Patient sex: F
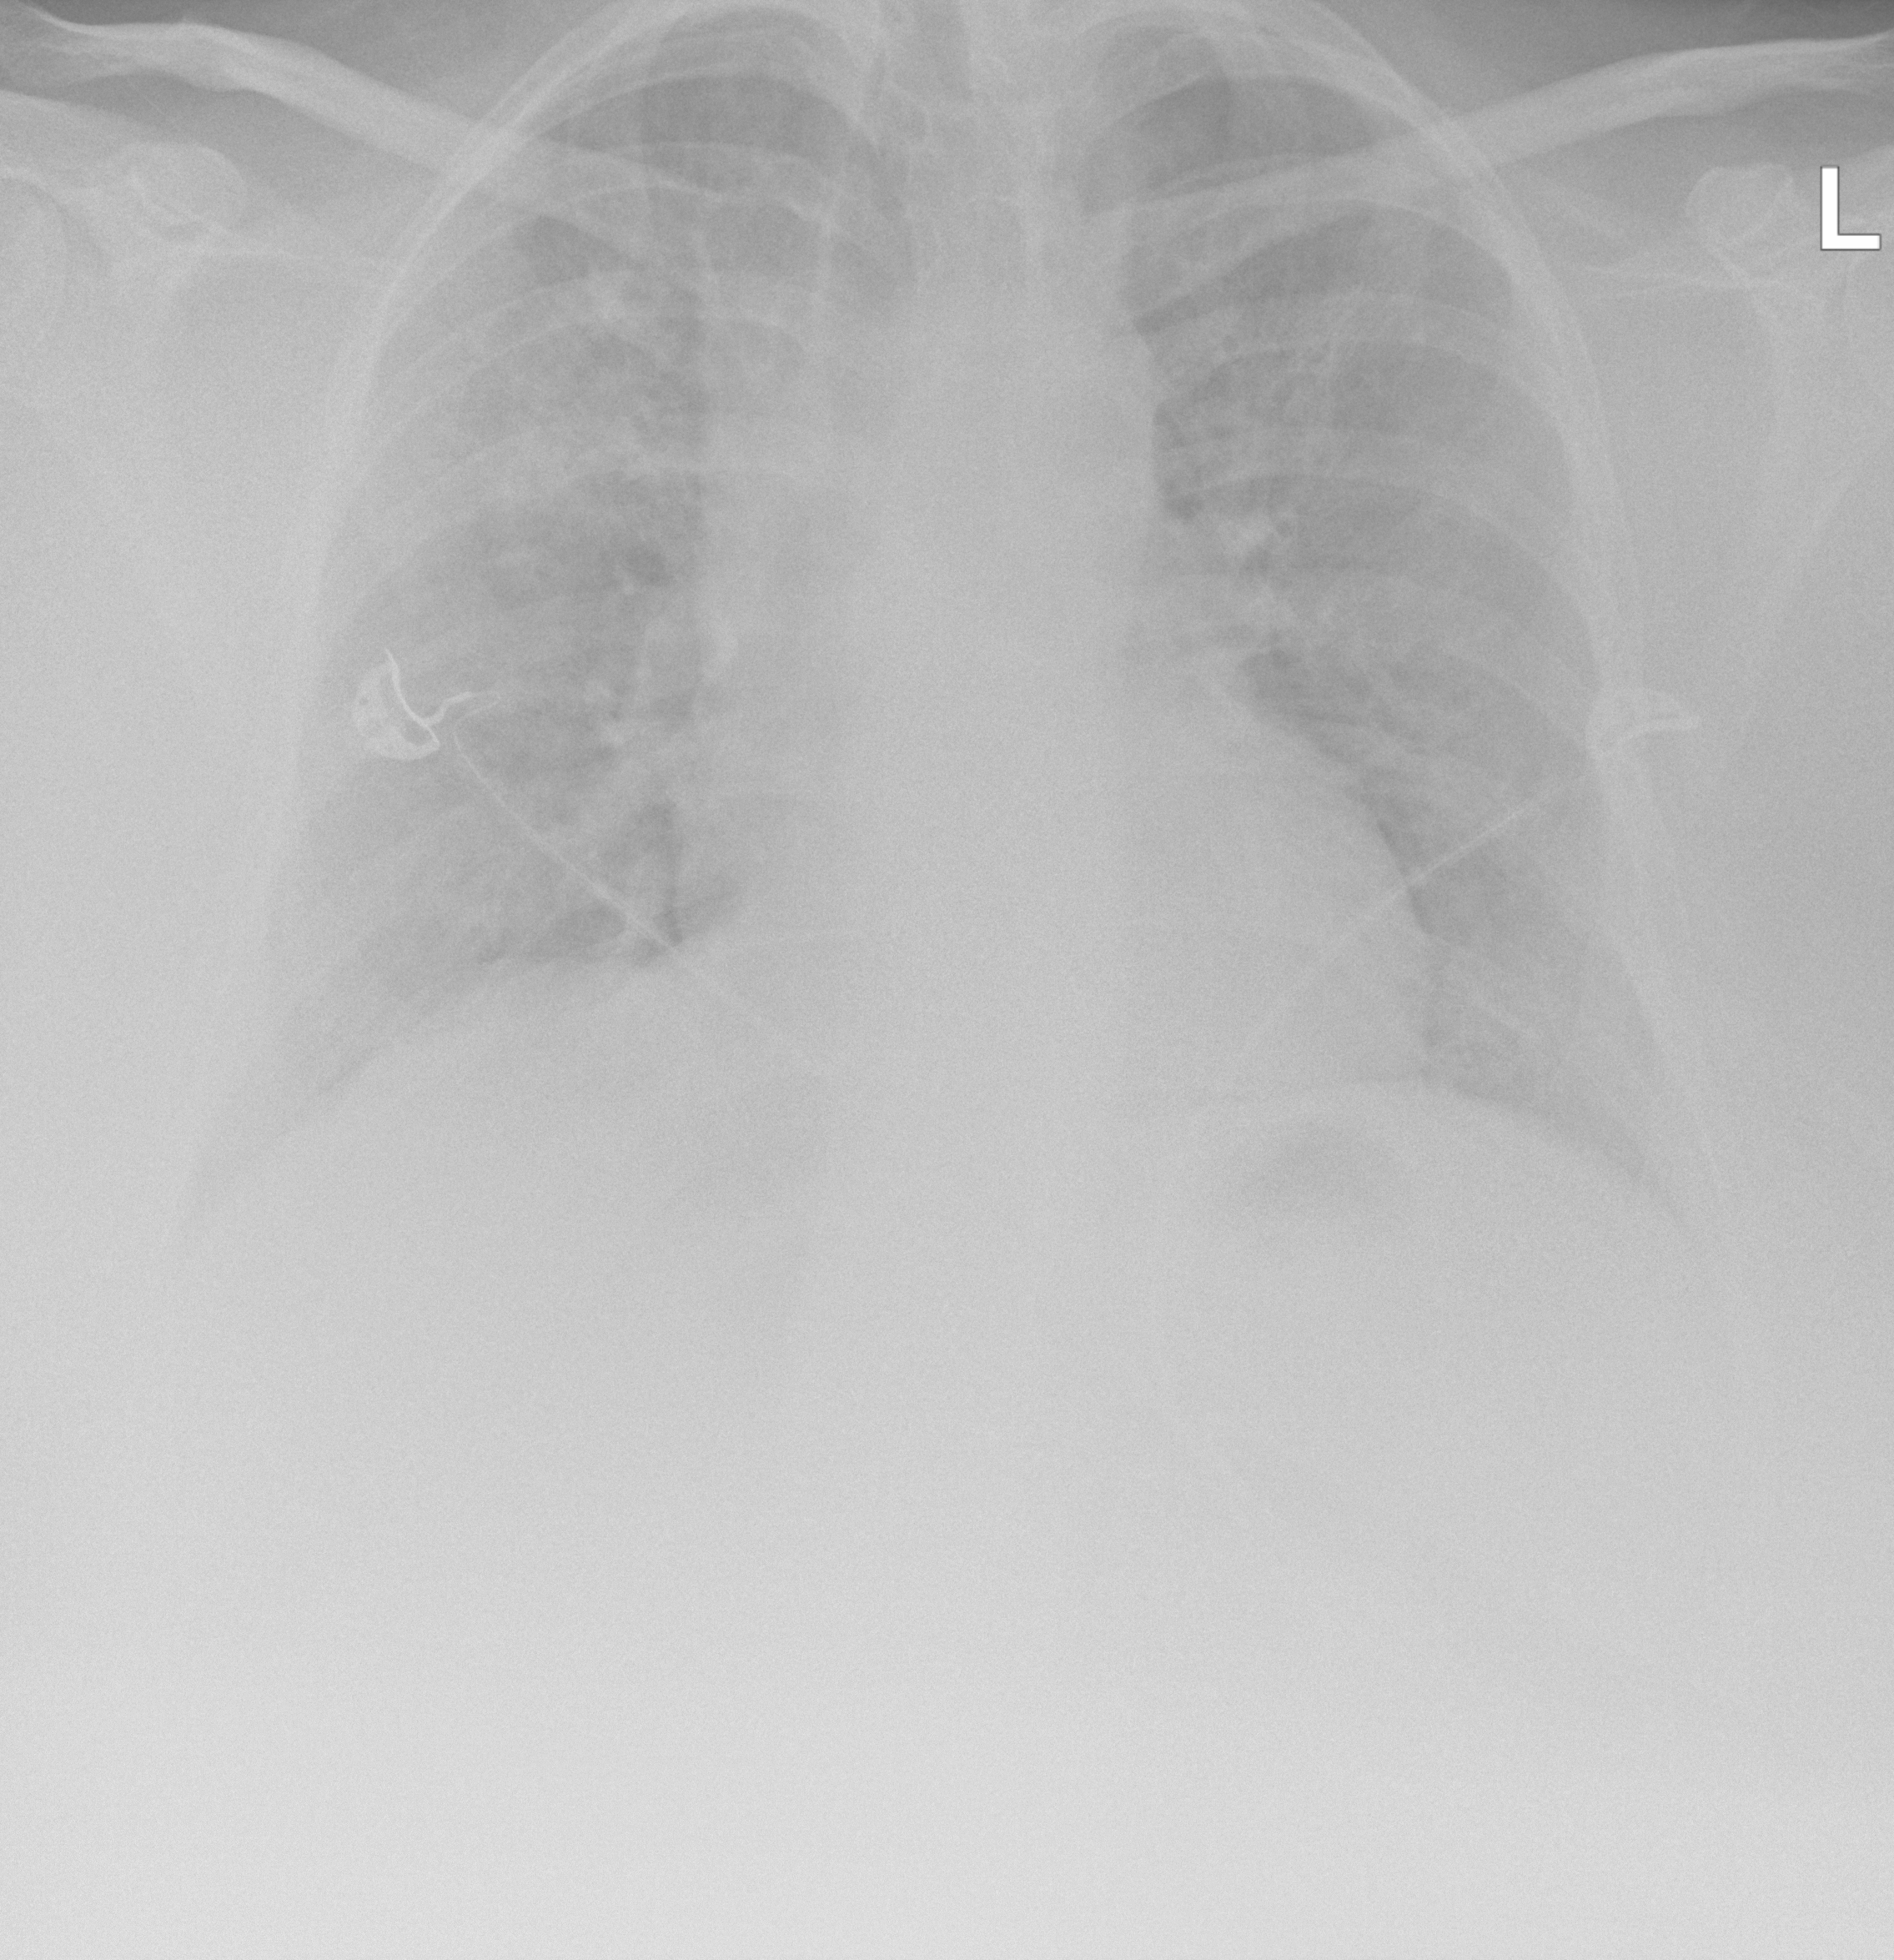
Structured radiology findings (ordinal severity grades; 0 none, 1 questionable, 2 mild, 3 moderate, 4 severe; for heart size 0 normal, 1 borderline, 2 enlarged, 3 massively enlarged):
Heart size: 0
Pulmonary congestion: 1
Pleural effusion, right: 0
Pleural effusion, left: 0
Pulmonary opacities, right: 3
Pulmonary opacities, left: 3
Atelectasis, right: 2
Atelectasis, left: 2